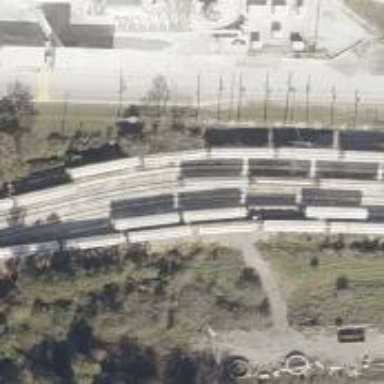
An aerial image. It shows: Railway spur service line used for aggregate transportation.